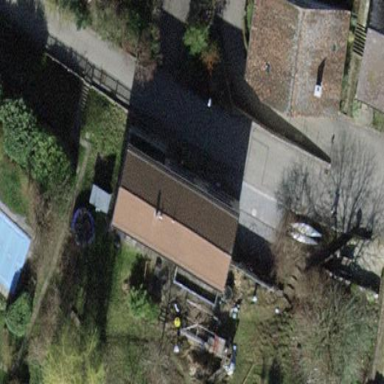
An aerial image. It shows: House with gabled roof oriented along the length of the building.